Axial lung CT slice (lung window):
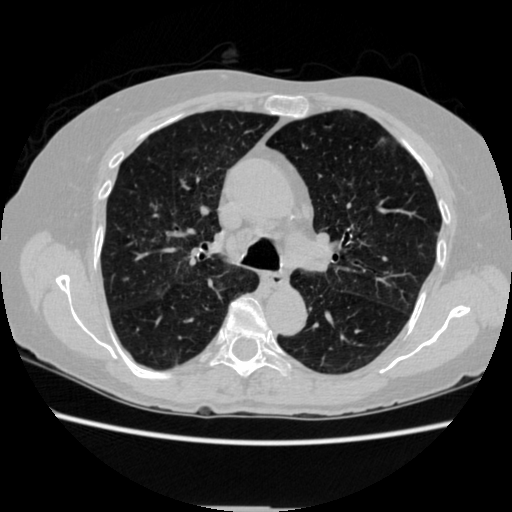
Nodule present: no